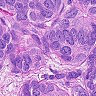
Metastatic tissue present: yes